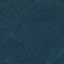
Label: Forest